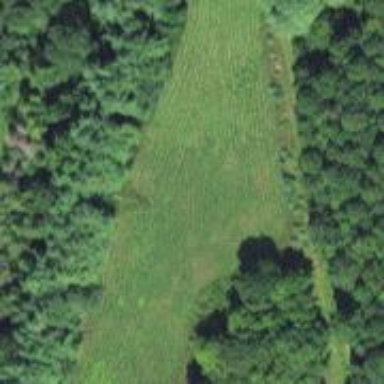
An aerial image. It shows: Beautiful meadow.